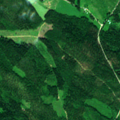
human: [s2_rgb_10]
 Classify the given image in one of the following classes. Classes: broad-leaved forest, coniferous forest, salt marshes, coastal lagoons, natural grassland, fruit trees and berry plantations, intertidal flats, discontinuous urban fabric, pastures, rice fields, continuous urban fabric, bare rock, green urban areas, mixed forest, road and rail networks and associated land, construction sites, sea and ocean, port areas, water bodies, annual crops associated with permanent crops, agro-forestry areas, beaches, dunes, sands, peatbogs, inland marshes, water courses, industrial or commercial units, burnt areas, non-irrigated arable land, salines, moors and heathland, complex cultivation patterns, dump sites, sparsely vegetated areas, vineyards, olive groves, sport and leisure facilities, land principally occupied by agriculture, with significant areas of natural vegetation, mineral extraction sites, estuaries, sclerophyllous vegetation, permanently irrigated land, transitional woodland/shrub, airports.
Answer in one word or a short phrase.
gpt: coniferous forest, mixed forest